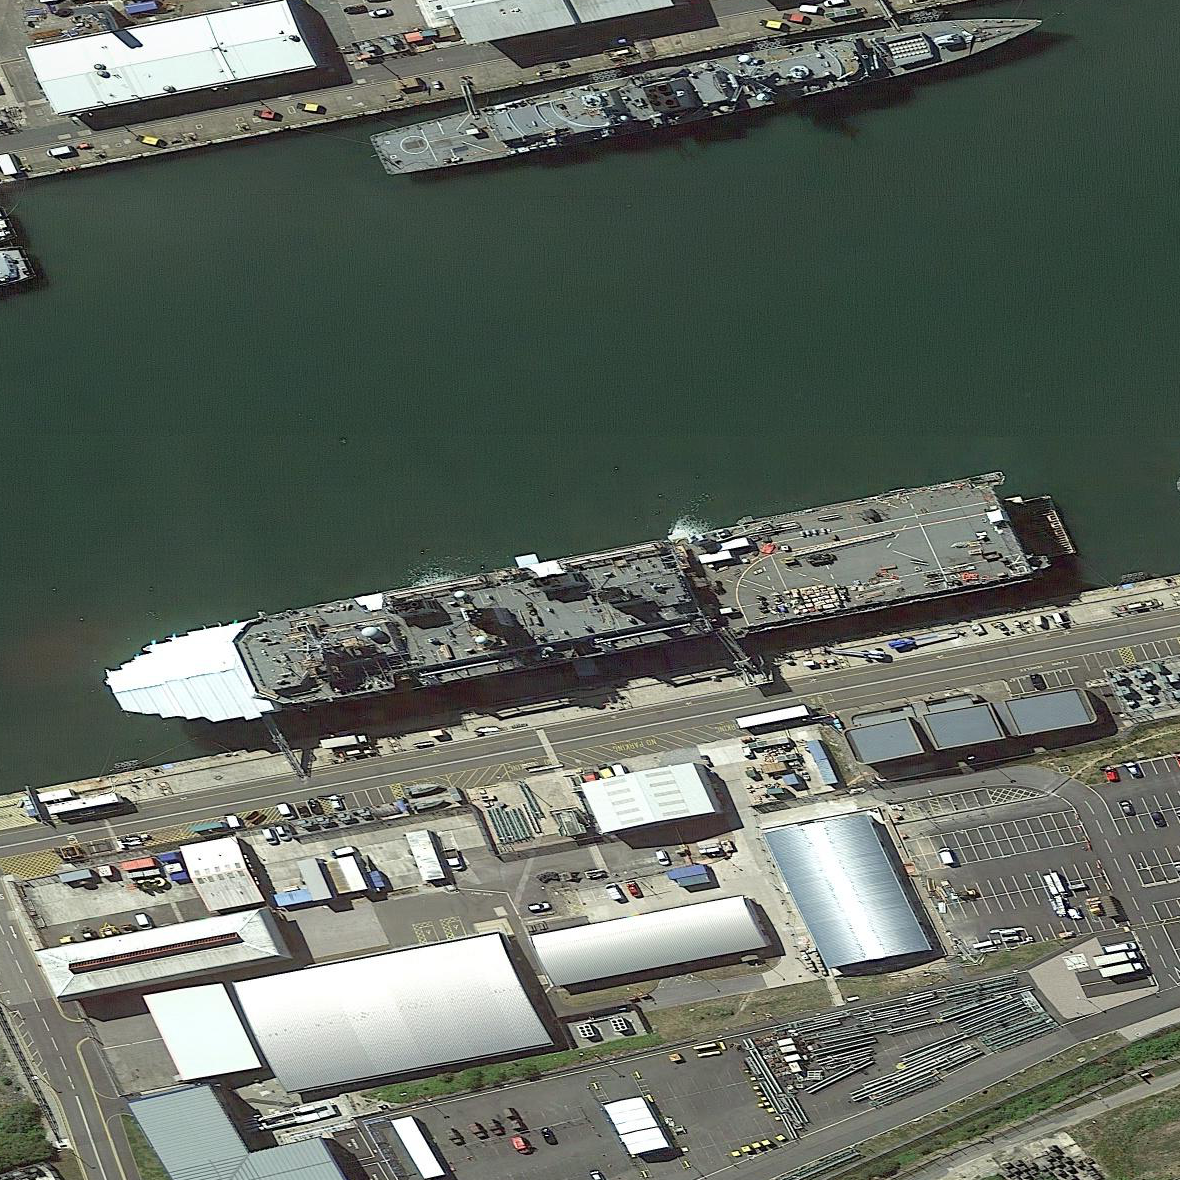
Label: assault